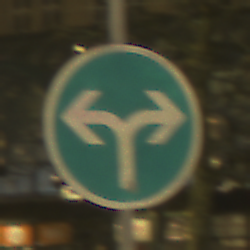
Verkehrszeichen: VorgeschriebeneFahrtrichtungRechtsOderLinks
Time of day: Night
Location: Outdoor (Urban)
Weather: Overcast
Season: NotSpecified
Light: Artificial